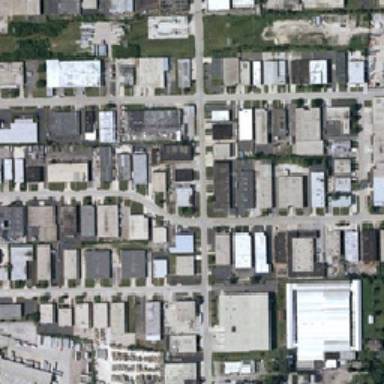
Some streets pass through blocks in many buildings .